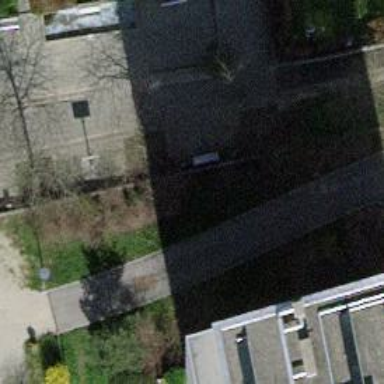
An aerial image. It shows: Bench.